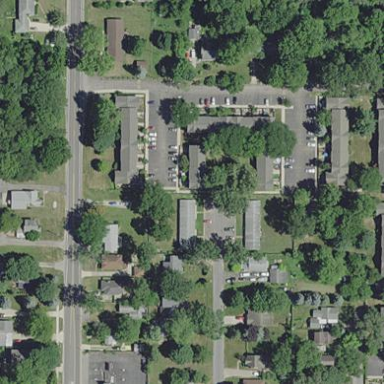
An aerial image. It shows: Residential area.